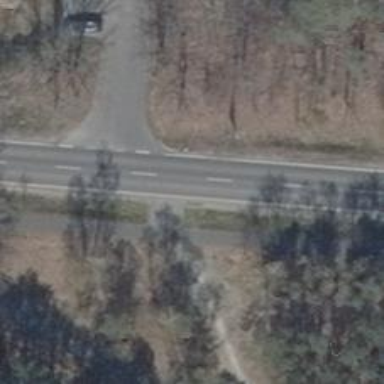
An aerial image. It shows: Asphalt road classified as primary highway.